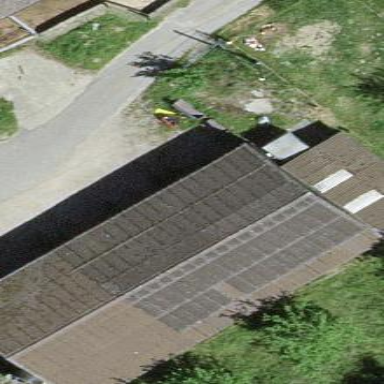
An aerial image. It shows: Shed building.